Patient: sex M, age 36
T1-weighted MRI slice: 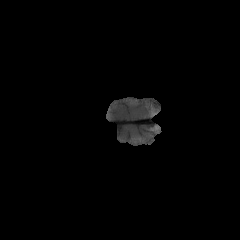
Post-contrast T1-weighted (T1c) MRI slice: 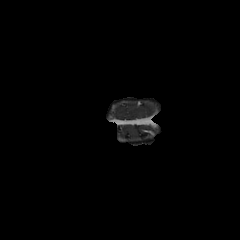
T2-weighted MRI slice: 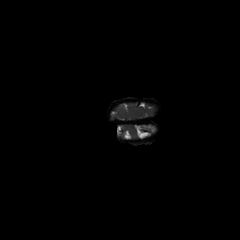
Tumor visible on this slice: no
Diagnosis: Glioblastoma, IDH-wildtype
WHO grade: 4